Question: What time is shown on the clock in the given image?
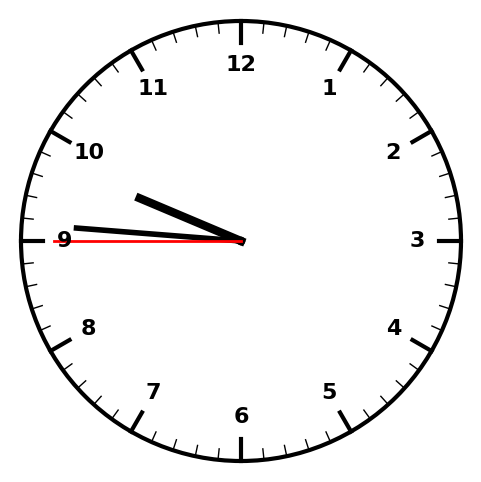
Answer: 09:45:45